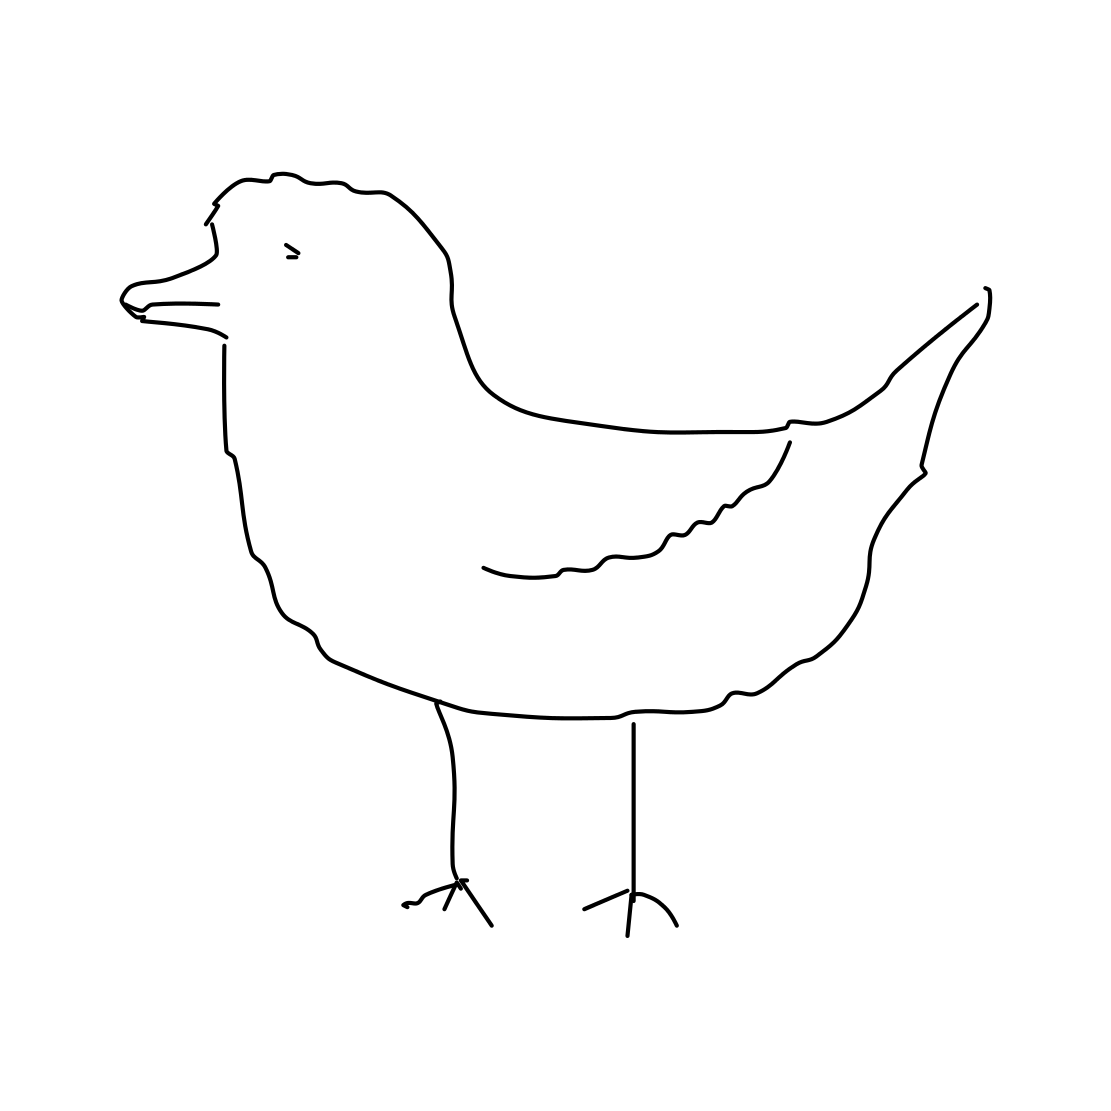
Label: standing bird